Field crop: maize
Growth stage: 2
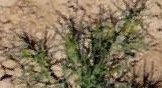
Species: salsola